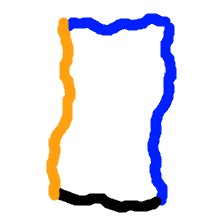
Shape: rectangle